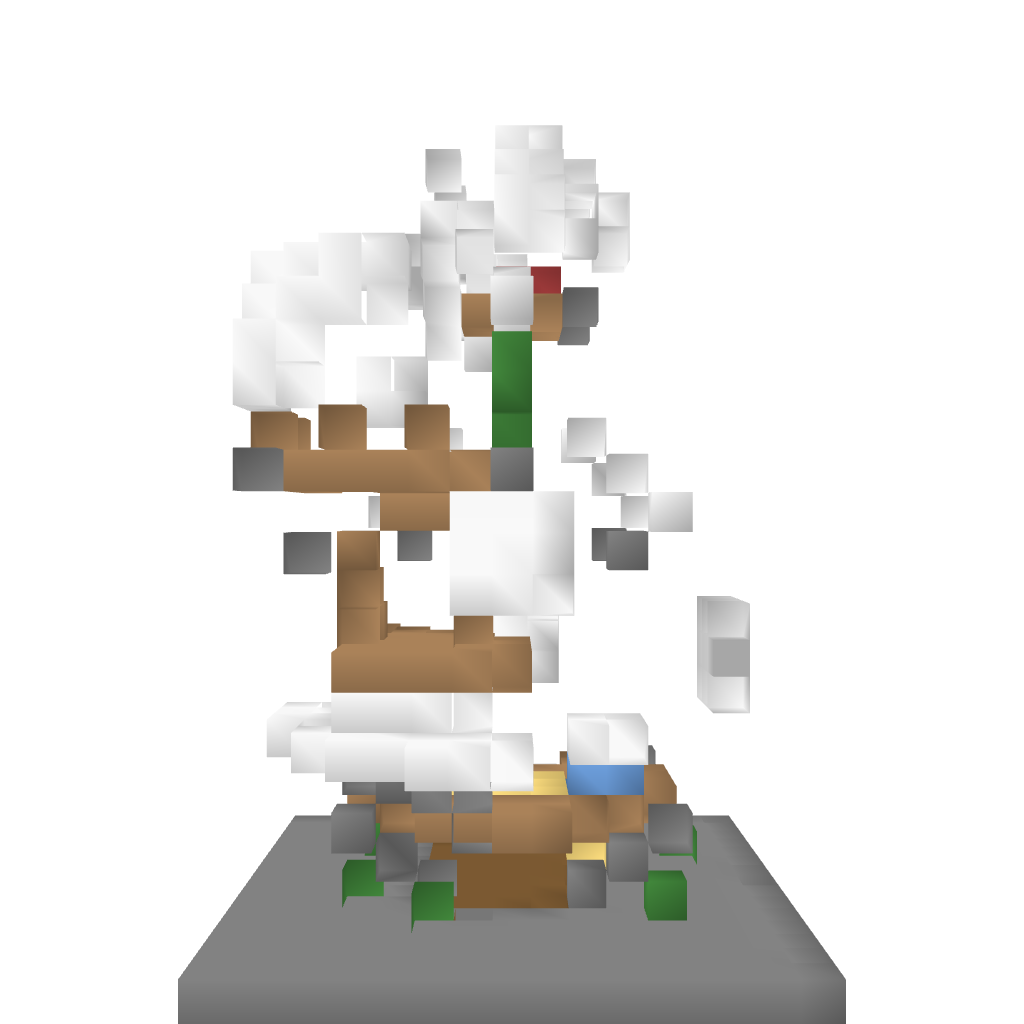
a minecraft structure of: Spheres bad low quality